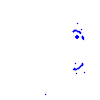
Particle: proton